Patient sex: F
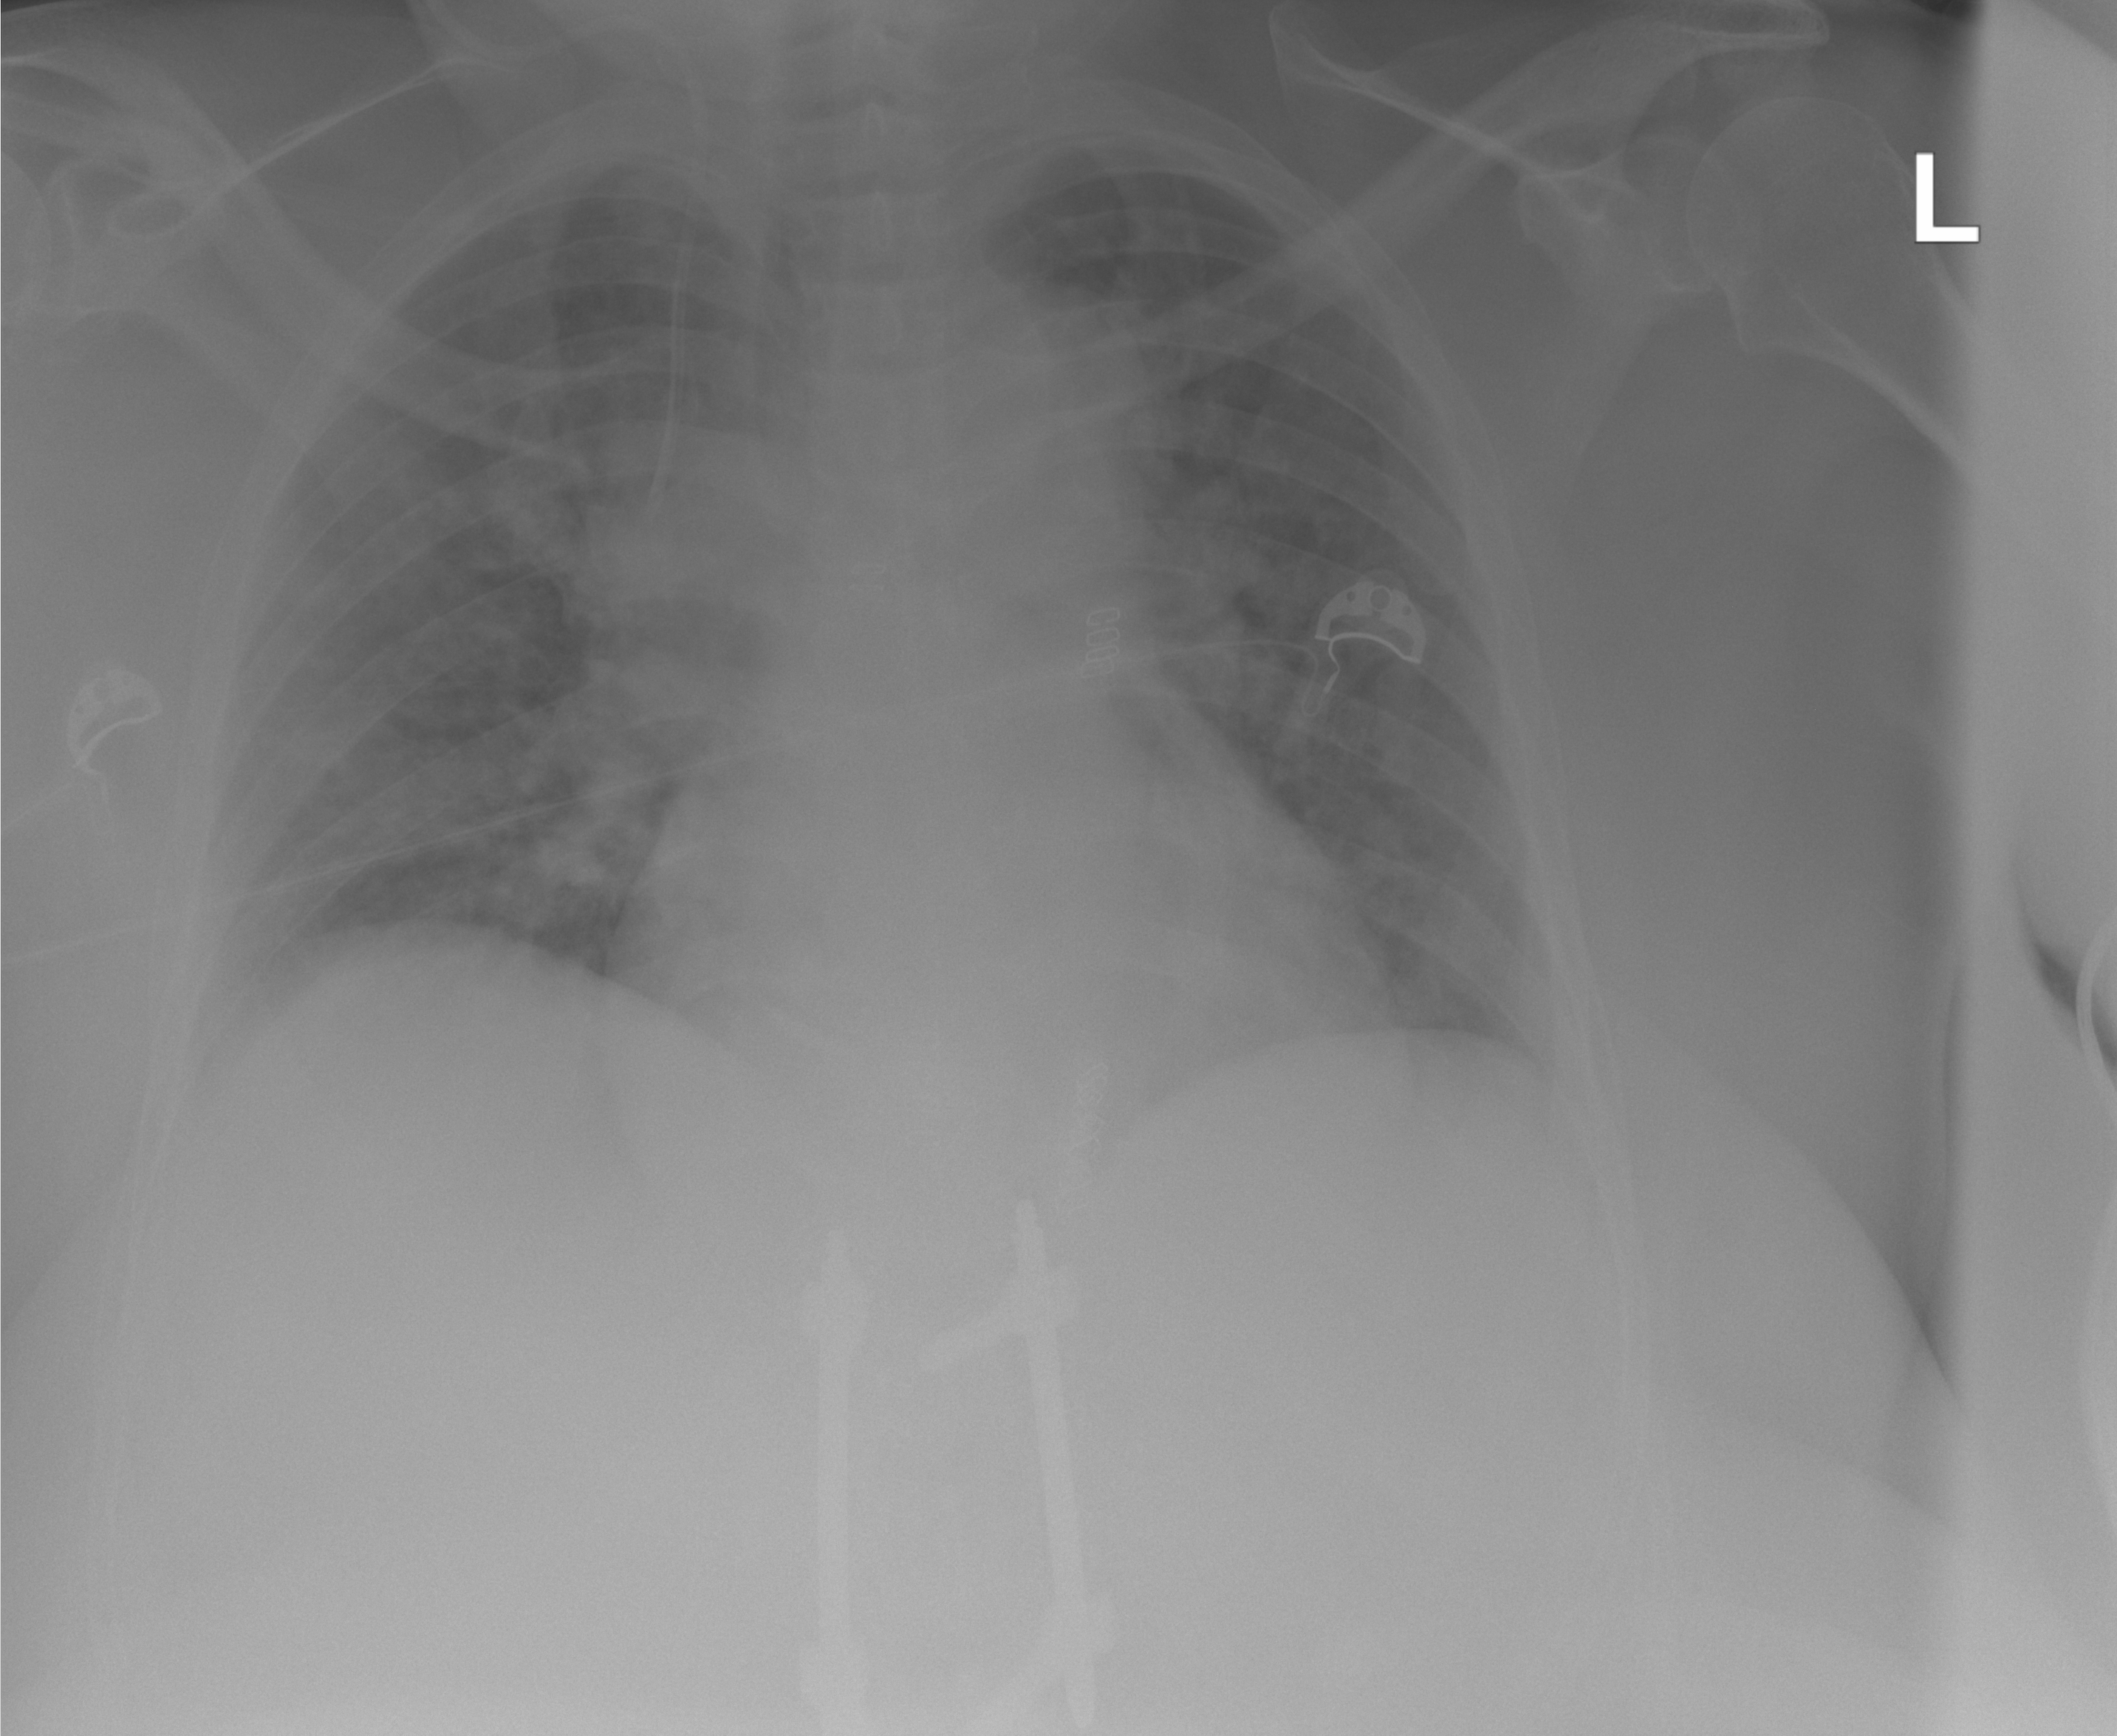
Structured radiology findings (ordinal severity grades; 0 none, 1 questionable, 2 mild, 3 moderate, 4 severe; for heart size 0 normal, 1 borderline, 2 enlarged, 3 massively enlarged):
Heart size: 0
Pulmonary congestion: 2
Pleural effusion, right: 0
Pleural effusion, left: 0
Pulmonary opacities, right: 2
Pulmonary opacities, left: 2
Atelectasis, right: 0
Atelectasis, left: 0